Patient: sex F, age 71
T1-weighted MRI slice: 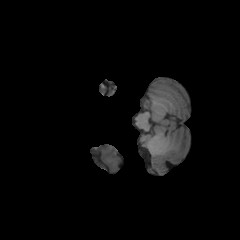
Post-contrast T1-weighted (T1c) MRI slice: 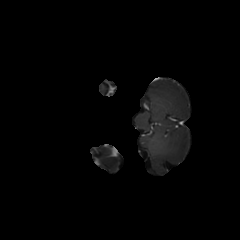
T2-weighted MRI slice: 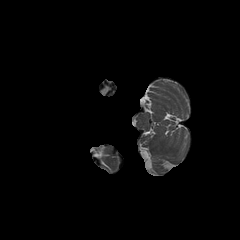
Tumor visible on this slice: no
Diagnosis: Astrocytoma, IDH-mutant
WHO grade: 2